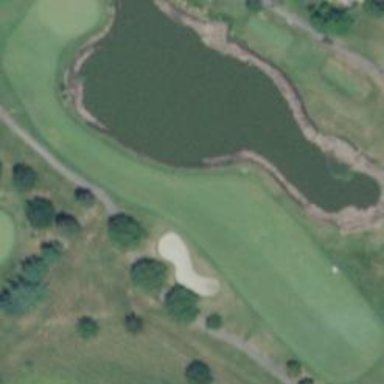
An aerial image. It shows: Grassy area designated as golf fairway.